Field crop: tomato
Growth stage: 1
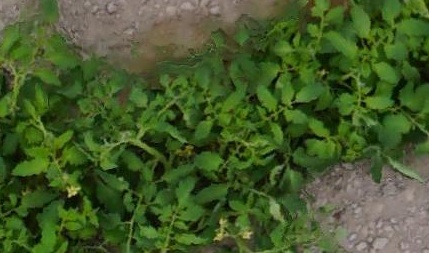
Species: tomato